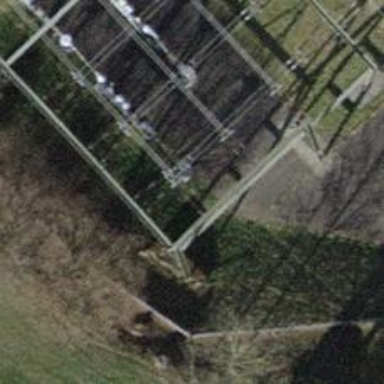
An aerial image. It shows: Switch used for power control.